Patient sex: F
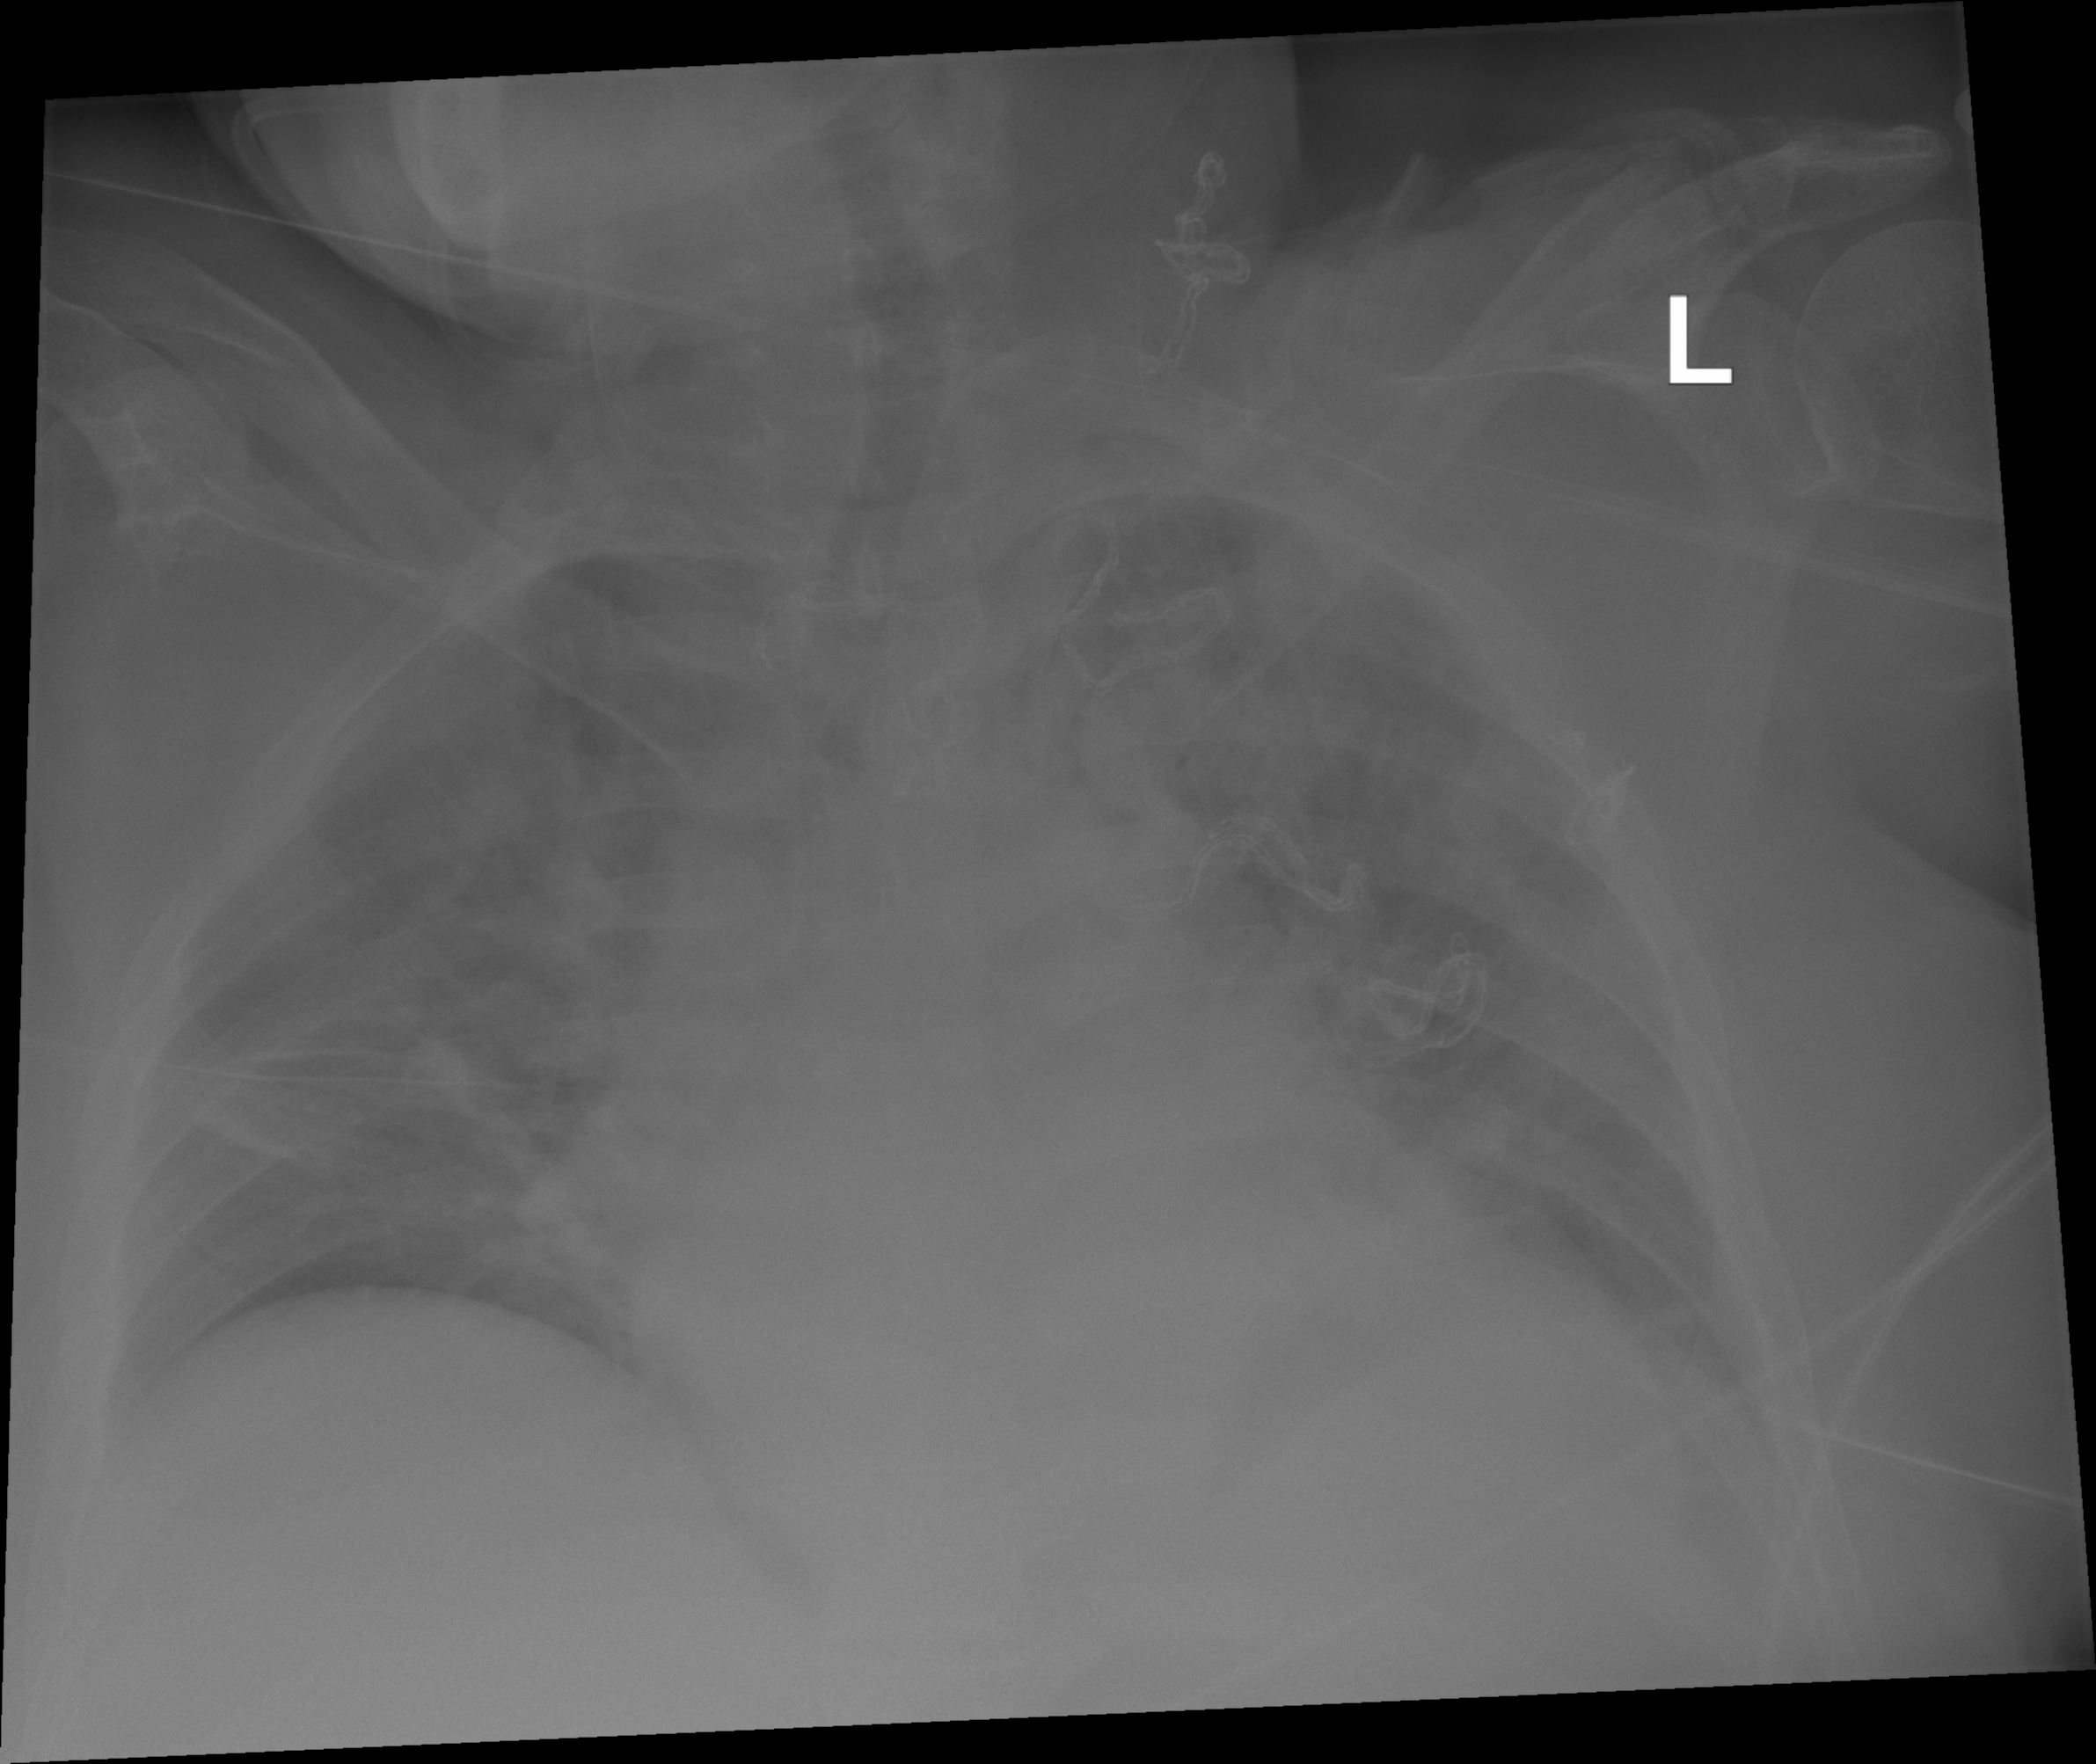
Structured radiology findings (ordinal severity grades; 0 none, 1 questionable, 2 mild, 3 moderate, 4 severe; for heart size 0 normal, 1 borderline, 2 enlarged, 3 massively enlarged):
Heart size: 0
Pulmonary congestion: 2
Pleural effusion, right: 0
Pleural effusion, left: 0
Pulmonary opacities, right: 0
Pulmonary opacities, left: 0
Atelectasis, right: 2
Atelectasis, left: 2